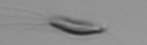
Label: Chrysochromulina